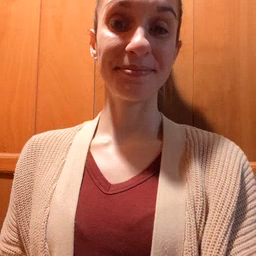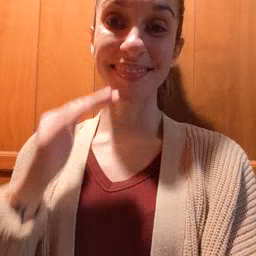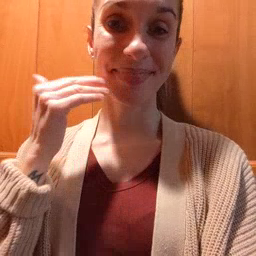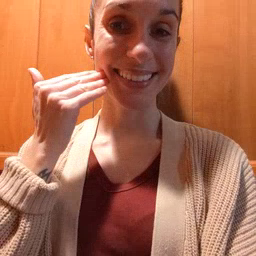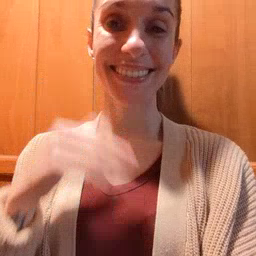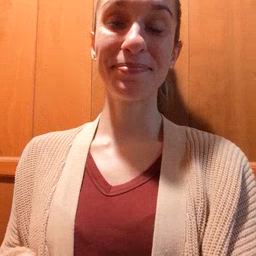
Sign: smile